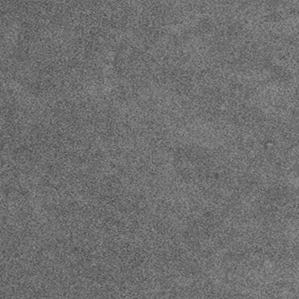
Label: frost